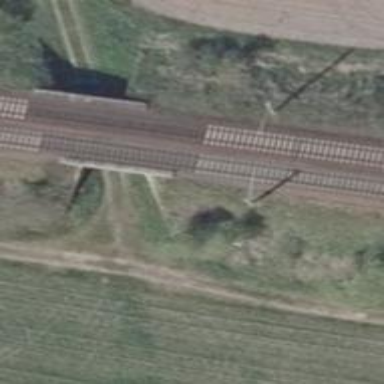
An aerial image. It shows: Bridge with railway tracks on embankment. The railway is electrified with contact line.